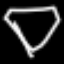
Label: diamond